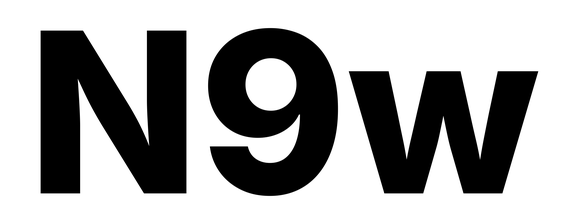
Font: Inter_ExtraBold